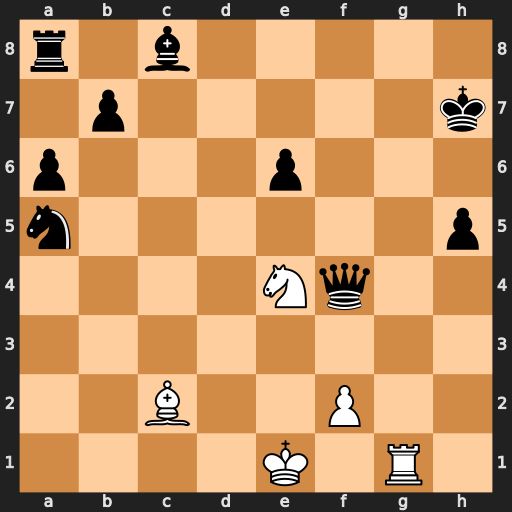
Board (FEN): r1b5/1p5k/p3p3/n6p/4Nq2/8/2B2P2/4K1R1
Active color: w
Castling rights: -
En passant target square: -
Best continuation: Nf6+ Kh8 Rg8#